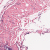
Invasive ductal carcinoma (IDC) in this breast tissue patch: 0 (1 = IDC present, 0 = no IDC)